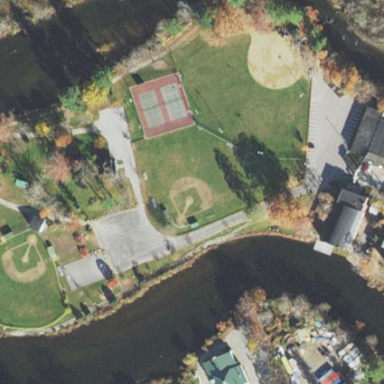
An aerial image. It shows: Baseball pitch for leisure and sports activities.